Question: I just implemented sharding with RavenDB. When running it for the first time, this code:
'''
tempShardedDocumentStore = new ShardedDocumentStore(new ShardStrategy(), shards);
tempShardedDocumentStore.Initialize();
IndexCreation.CreateIndexes(typeof(RavenDataAccess).Assembly, tempShardedDocumentStore);
'''
... produces this error:
System.TypeInitializationException: The type initializer for 'WriteToRaven.Data.
RavenDataAccess' threw an exception. ---> System.NotSupportedException: you need to explicitly use the
shard instances to get access to the database commands
First, ShardedDocumentStore does indeed have DatabaseCommands:

Second, if that just won't work, should it be done like this?
'''
IndexCreation.CreateIndexes(typeof(RavenDataAccess).Assembly, shards[0]);
'''
If so, now my linq query won't work:
System.NotSupportedException:
at Raven.Client.Shard.ShardedDocumentSession.QueryT
'''
using (IDocumentSession ravenSession = GetRavenSession())
{
return ravenSession.Query<T>().OrderByDescending(orderByClause).FirstOrDefault();
}
'''
How do I get this to work?
Note: GetRavenSession() returns OpenSession() from the sharded document store shown above.
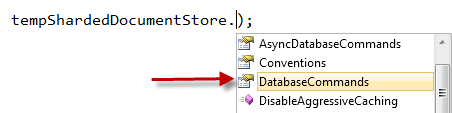
Answer: Bob Horn,
What build are you using? We recently revamped the sharding support.
We have support for linq in sharding now, as well as creating indexes.